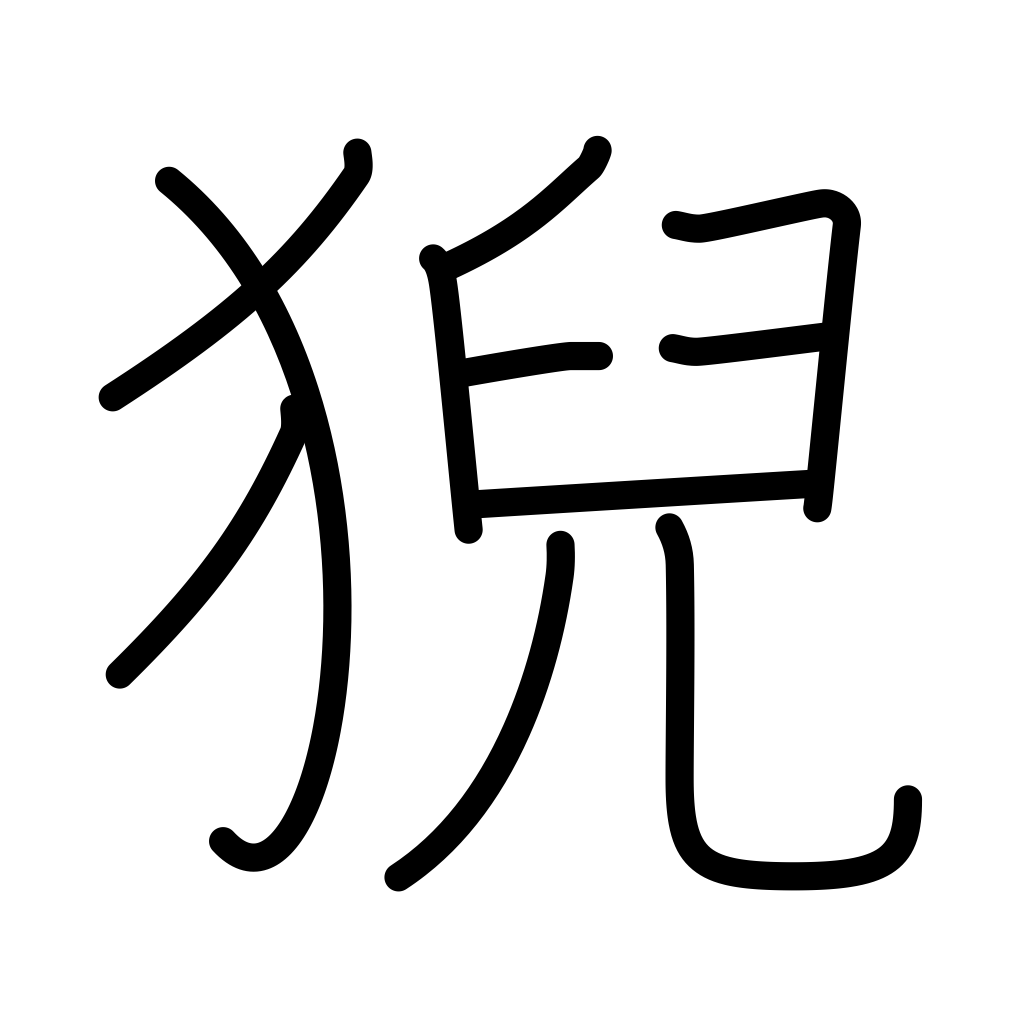
Meaning: lion, the seat of a famous priest